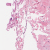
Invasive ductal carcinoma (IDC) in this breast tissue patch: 0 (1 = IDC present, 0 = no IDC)